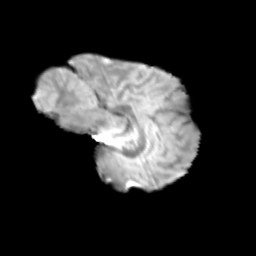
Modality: T2w
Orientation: sagittal
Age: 13
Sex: male
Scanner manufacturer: siemens
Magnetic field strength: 3 T
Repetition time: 3.8 s
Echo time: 0.07 s